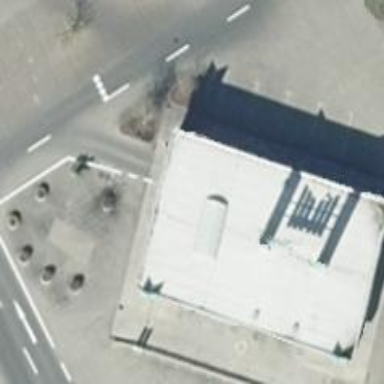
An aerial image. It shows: Commercial building.